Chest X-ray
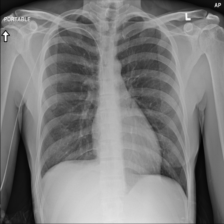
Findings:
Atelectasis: negative
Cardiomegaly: negative
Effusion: negative
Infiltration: negative
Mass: negative
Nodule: negative
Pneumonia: negative
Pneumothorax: negative
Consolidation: negative
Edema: negative
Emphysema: negative
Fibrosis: negative
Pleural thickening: negative
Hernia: negative